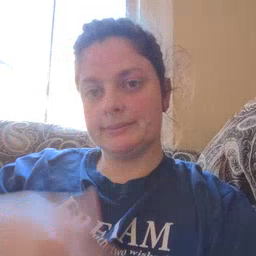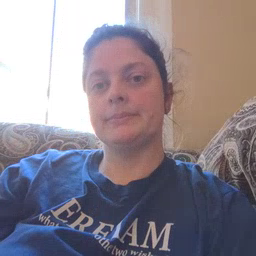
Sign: sick